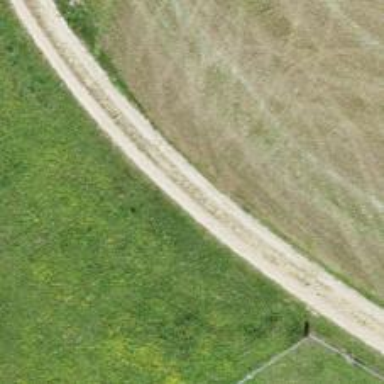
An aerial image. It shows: Gravel track with grade 2 quality.